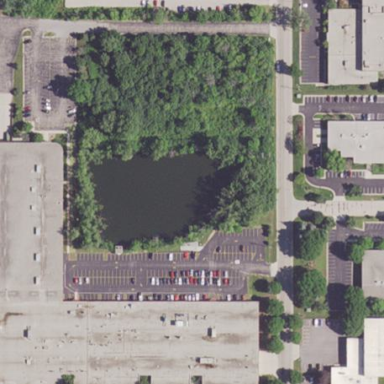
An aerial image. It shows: Pond surrounded by natural water.